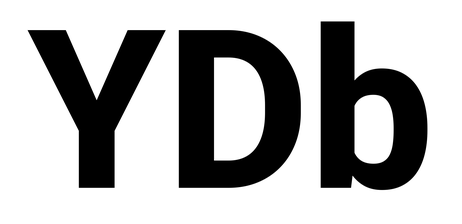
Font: Roboto_ExtraBold